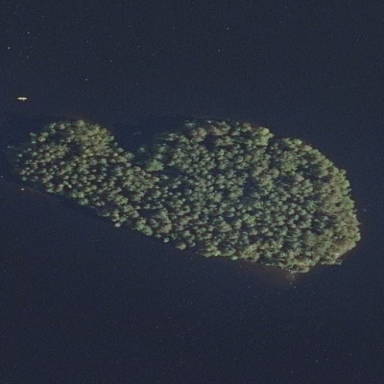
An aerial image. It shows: Islet.